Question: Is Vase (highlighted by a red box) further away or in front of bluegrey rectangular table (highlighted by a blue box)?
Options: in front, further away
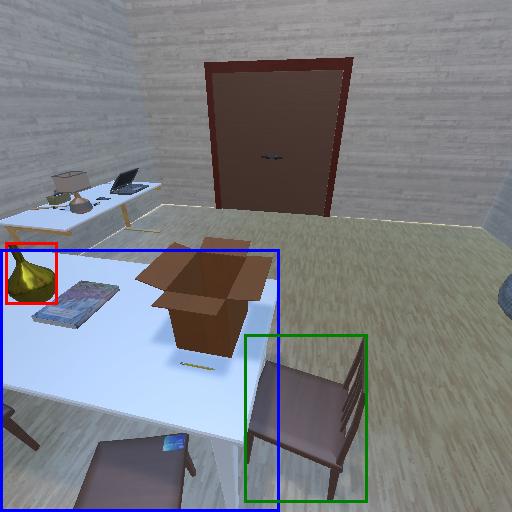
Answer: in front